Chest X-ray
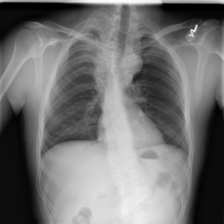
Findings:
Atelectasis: negative
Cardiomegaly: negative
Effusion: negative
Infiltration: negative
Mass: negative
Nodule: negative
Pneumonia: negative
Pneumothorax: negative
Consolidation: negative
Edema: negative
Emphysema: negative
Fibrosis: negative
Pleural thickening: negative
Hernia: negative